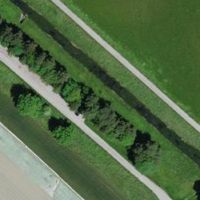
EUNIS habitat code: 52
Species observed at this site:
Luscinia megarhynchos
Cygnus olor
Turdus philomelos
Alauda arvensis
Milvus migrans
Streptopelia decaocto
Milvus milvus
Lanius collurio
Aythya fuligula
Falco peregrinus
Sylvia atricapilla